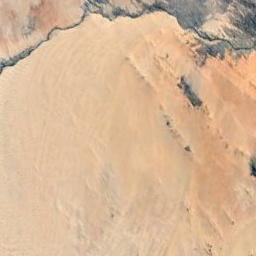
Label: desert